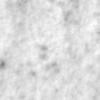
Label: no_change